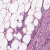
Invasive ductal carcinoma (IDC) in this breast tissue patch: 1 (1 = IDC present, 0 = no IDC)